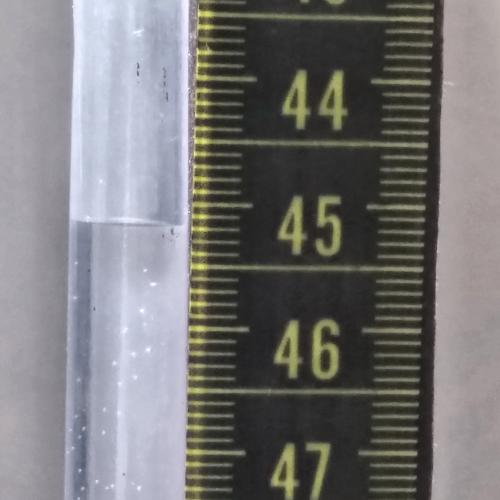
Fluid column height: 45.2 cm